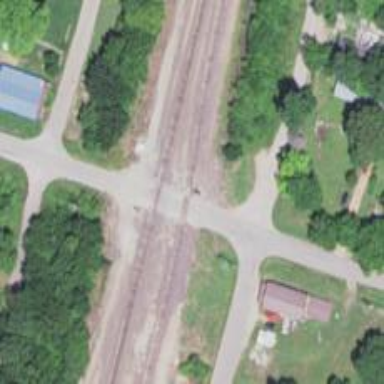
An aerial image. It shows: Railway level crossing.